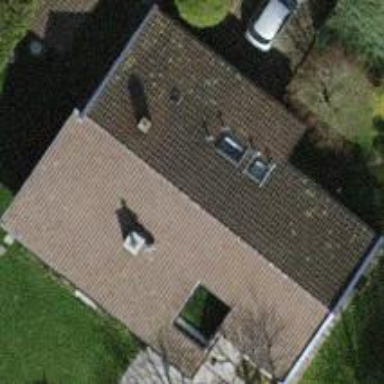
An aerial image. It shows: Simple house.